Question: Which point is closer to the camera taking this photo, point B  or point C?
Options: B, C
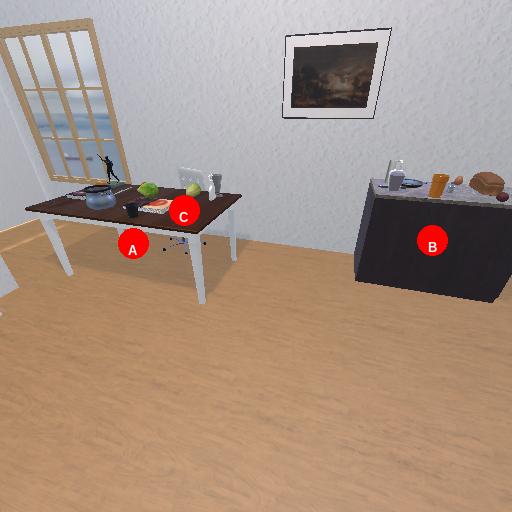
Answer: B